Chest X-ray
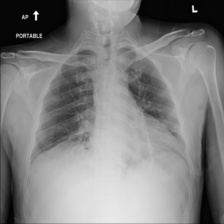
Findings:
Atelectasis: negative
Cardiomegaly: negative
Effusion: negative
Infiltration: negative
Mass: negative
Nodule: negative
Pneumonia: negative
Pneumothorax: negative
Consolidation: negative
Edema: negative
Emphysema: negative
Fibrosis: negative
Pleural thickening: negative
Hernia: negative